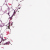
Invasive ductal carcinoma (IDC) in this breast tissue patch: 0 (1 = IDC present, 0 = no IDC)